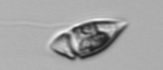
Label: Amphidinium